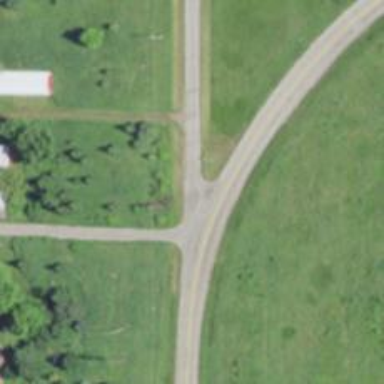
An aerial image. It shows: Unclassified road.